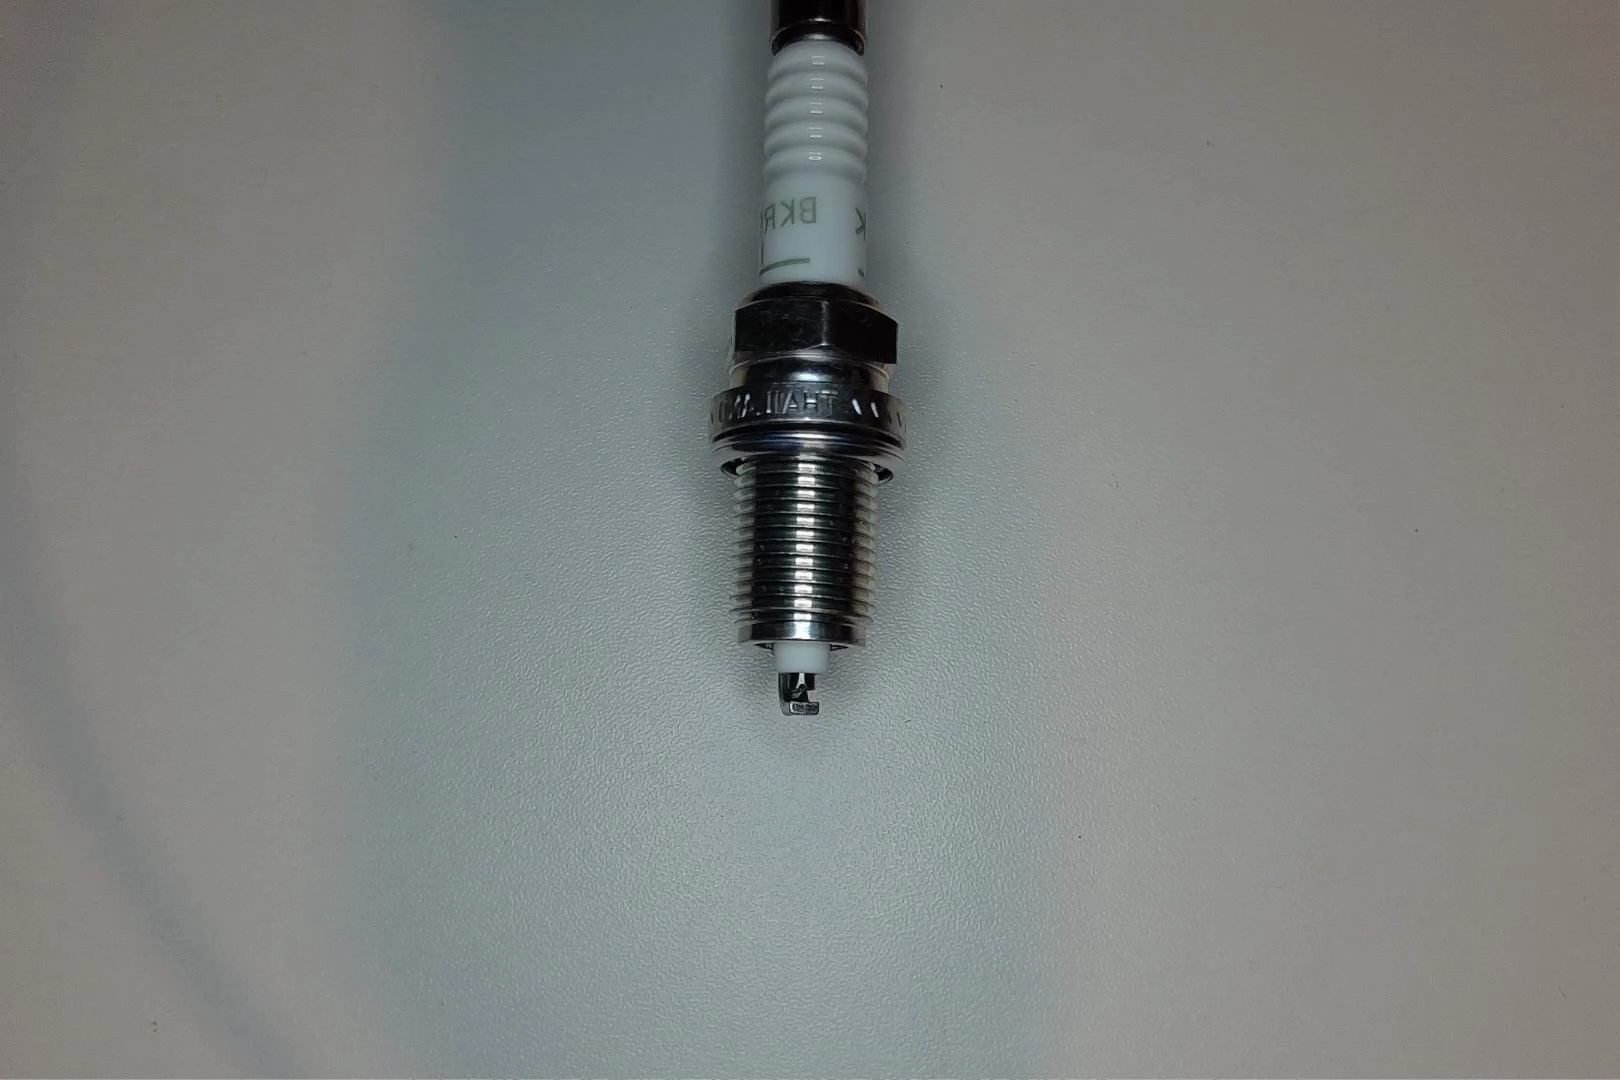
Label: normal